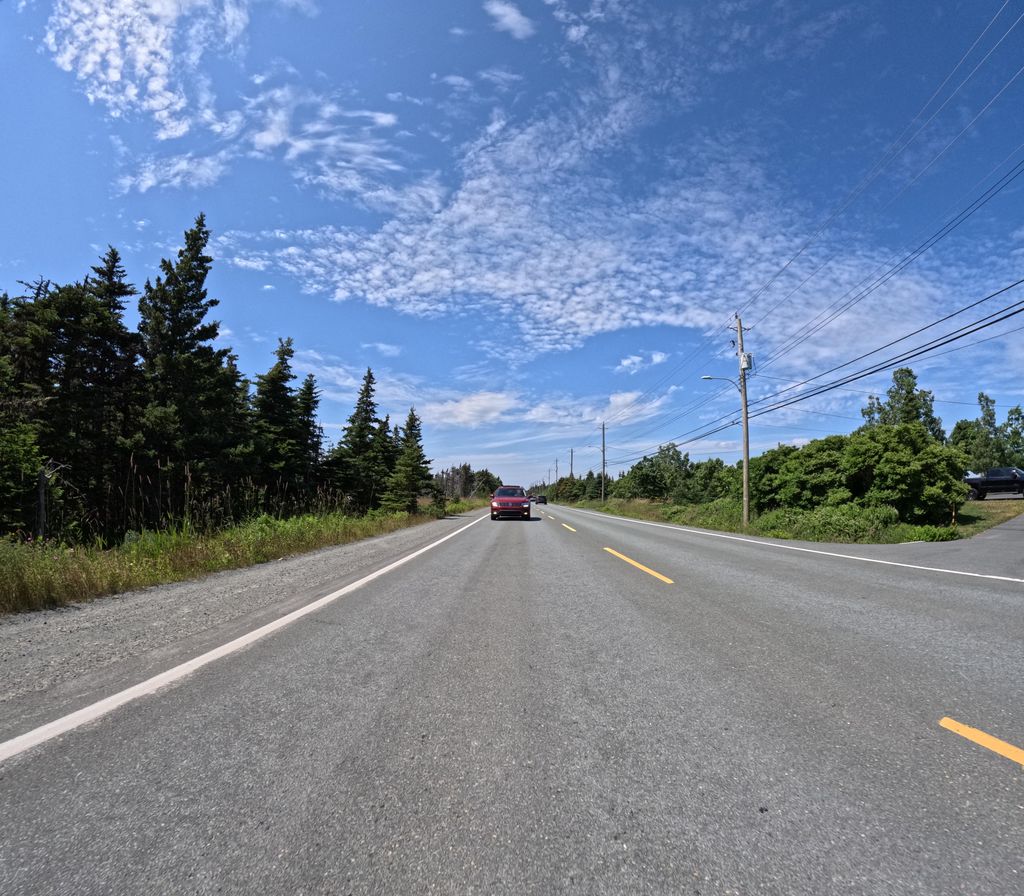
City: st_johns